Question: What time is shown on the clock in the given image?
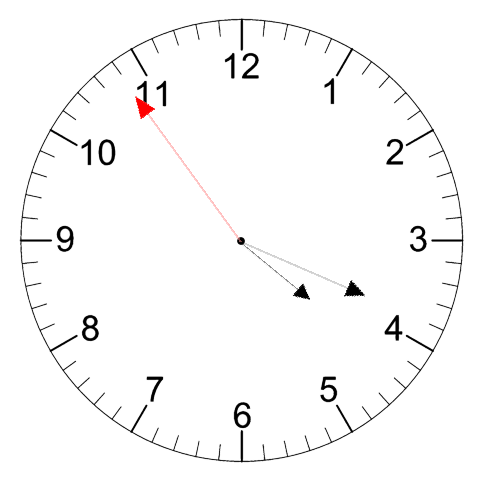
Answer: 04:18:54